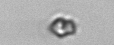
Label: Heterocapsa_rotundata